Field crop: maize
Growth stage: 1
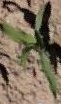
Species: maize